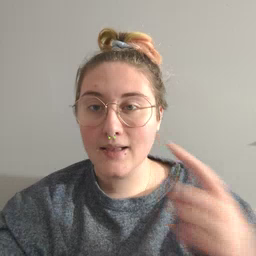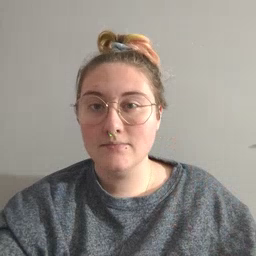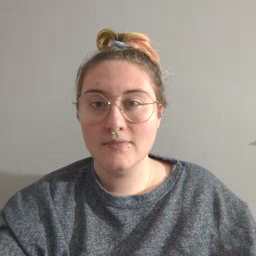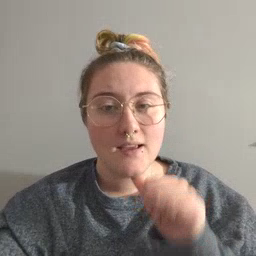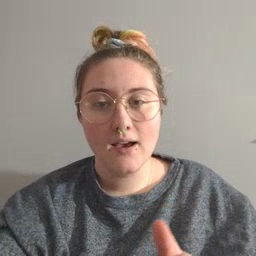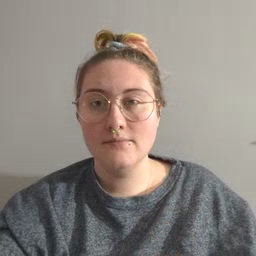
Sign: not